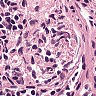
Metastatic tissue present: no